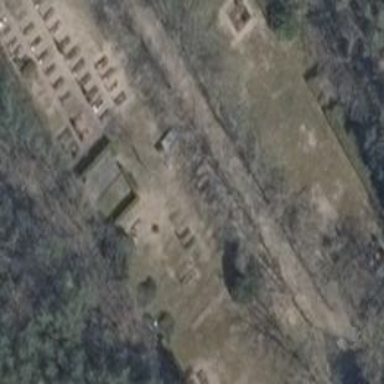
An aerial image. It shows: Cemetery.